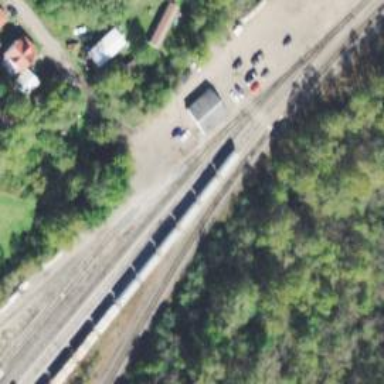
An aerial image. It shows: Railway spur service.